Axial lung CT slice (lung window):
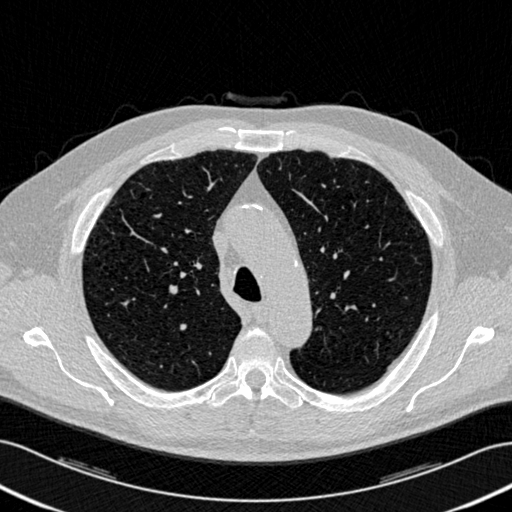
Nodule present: no